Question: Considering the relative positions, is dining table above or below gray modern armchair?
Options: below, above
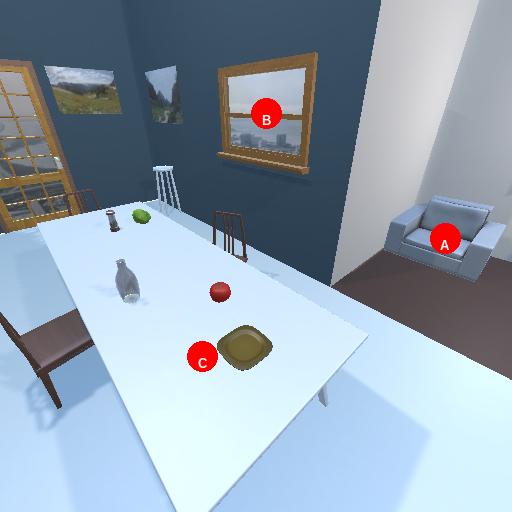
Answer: below